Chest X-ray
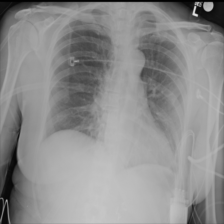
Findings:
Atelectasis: negative
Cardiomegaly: negative
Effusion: negative
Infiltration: negative
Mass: negative
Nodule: negative
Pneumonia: negative
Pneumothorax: negative
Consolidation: negative
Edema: negative
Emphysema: negative
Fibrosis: negative
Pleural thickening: negative
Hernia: negative